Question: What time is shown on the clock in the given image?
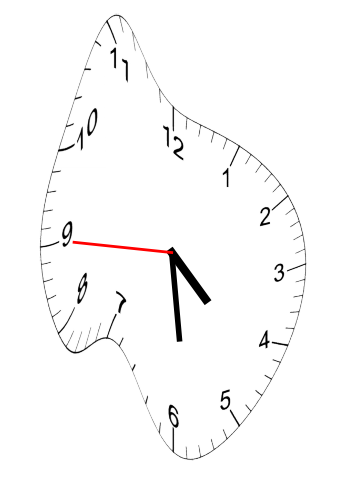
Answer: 04:28:45